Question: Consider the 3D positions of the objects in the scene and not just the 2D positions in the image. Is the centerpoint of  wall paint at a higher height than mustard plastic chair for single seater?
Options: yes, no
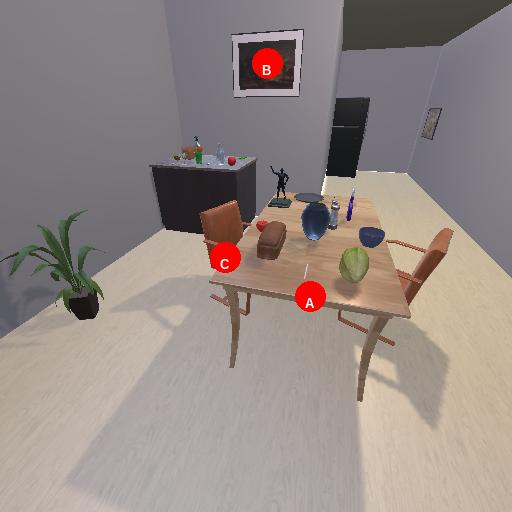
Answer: yes